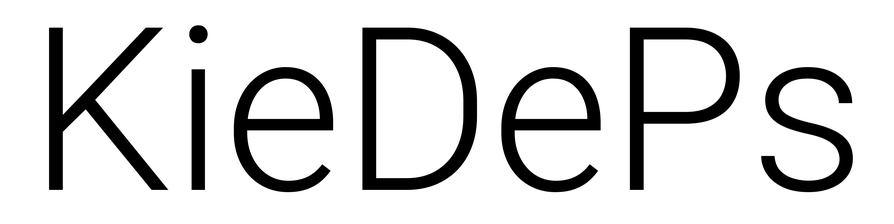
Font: Roboto_Light